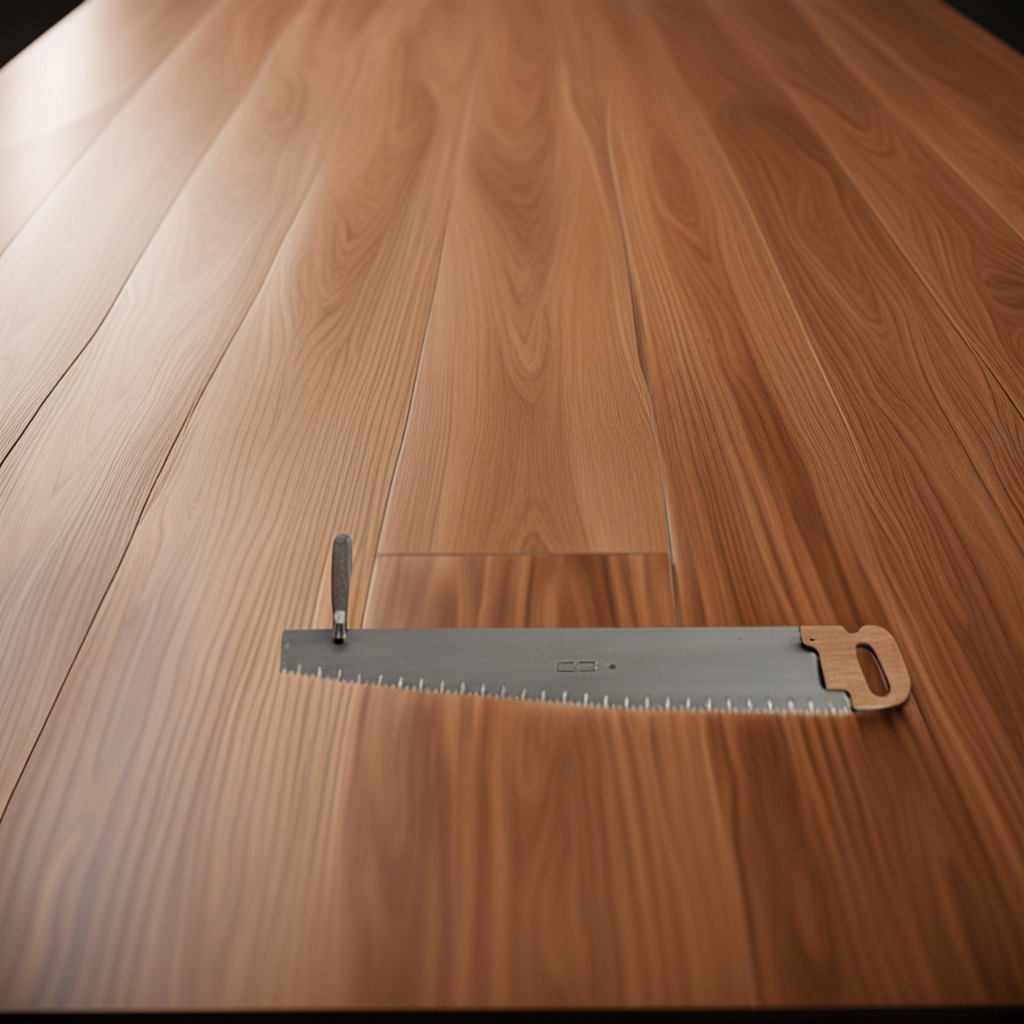
A metal saw is lying on a wooden table in a carpentry studio.